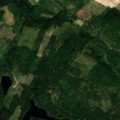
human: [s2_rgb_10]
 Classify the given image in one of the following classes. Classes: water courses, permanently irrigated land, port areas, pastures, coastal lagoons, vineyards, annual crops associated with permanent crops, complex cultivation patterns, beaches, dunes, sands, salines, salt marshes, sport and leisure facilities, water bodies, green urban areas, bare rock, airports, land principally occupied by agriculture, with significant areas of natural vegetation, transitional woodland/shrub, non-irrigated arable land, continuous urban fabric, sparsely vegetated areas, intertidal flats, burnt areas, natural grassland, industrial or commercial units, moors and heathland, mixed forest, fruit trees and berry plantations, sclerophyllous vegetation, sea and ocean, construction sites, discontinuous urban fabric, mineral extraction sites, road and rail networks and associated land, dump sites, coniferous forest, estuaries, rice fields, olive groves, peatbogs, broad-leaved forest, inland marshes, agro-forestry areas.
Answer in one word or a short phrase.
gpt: non-irrigated arable land, coniferous forest, mixed forest, transitional woodland/shrub